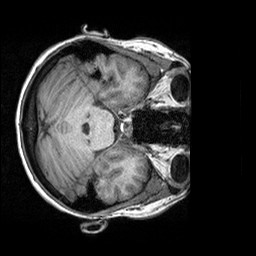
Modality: T1w
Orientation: axial
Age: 23
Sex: female
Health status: healthy
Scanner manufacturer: siemens
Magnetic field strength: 3 T
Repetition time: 2.3 s
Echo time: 0.00303 s